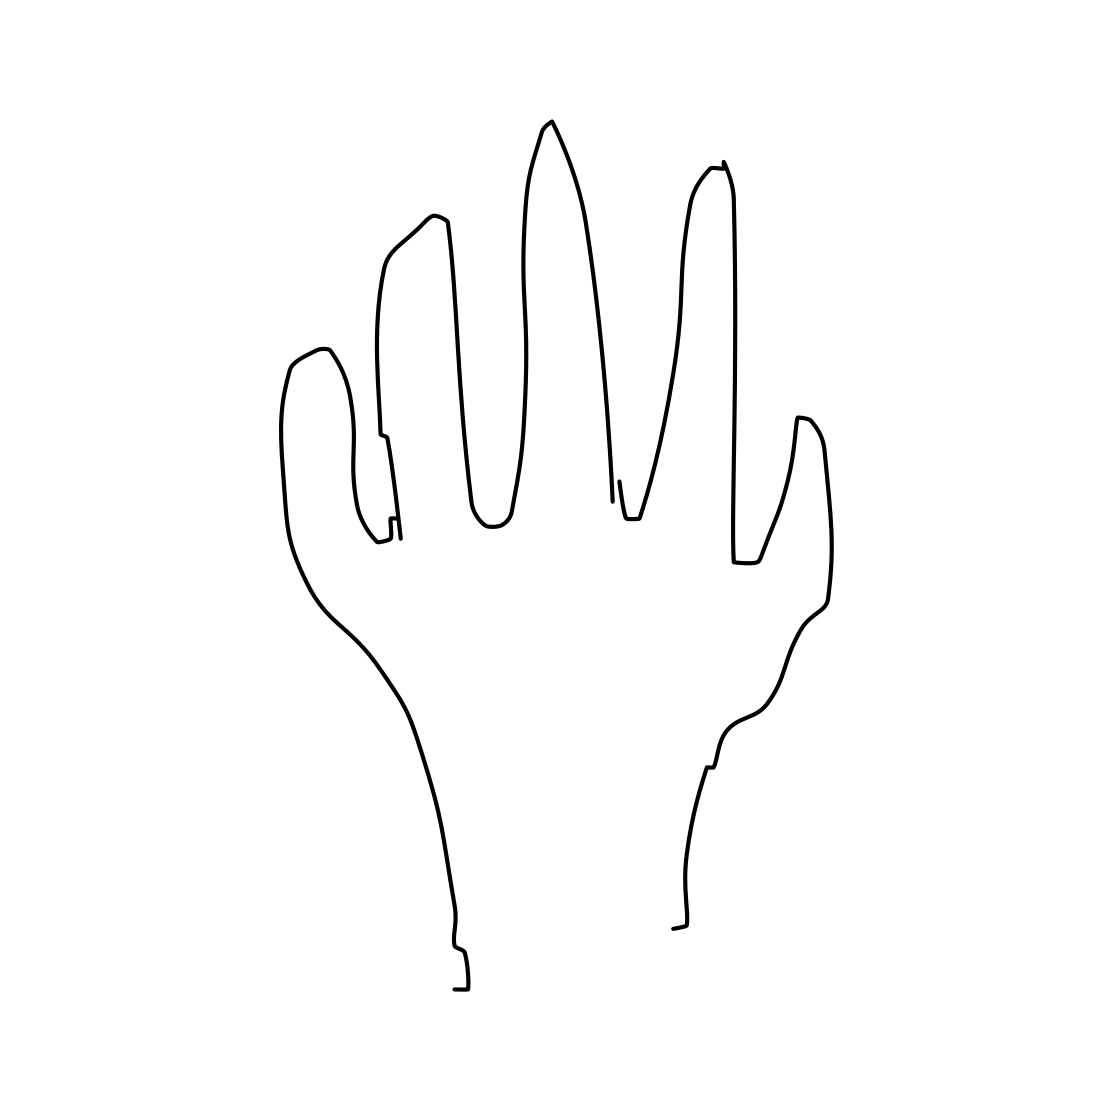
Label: hand